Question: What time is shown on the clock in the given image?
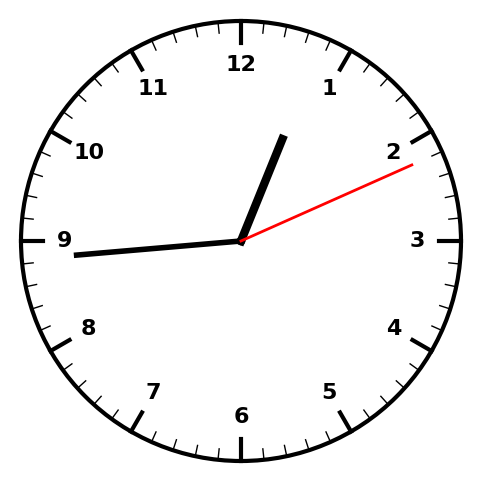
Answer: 12:44:11